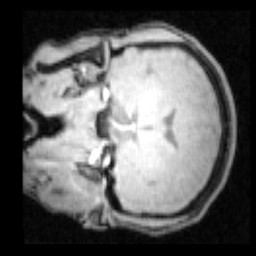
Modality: PDw
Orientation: coronal
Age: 25
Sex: male
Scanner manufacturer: siemens
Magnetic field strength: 3 T
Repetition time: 0.25 s
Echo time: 0.00103 s